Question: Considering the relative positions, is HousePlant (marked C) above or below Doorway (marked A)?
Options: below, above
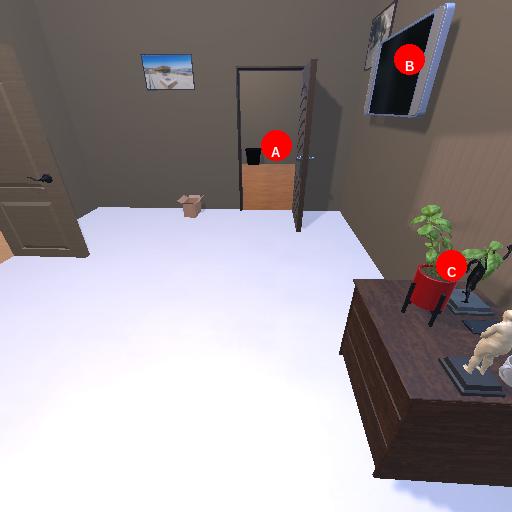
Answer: below